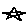
Label: star